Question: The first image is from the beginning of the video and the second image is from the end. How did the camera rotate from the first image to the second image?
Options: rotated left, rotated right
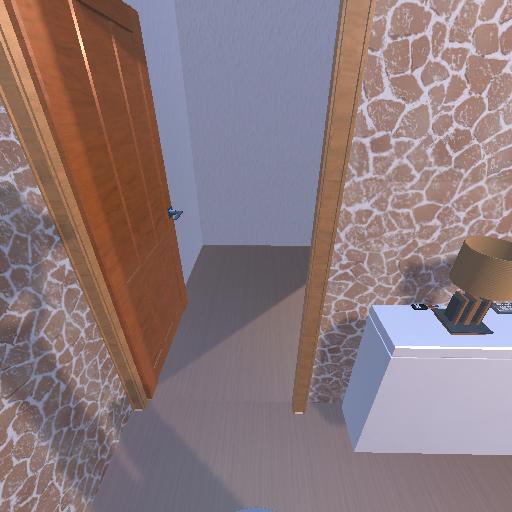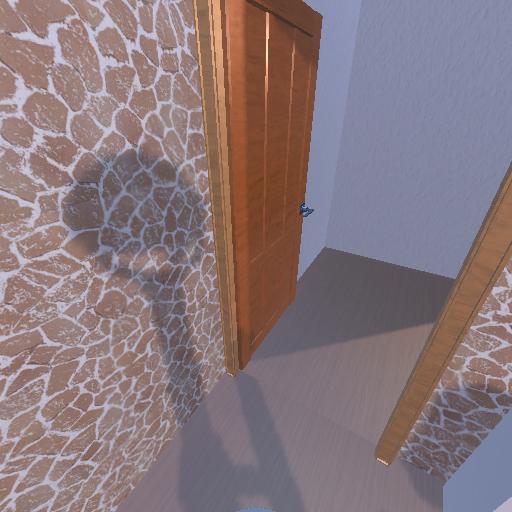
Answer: rotated left